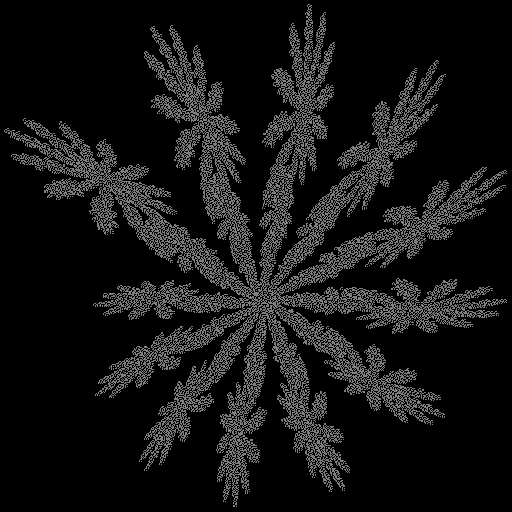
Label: swirl